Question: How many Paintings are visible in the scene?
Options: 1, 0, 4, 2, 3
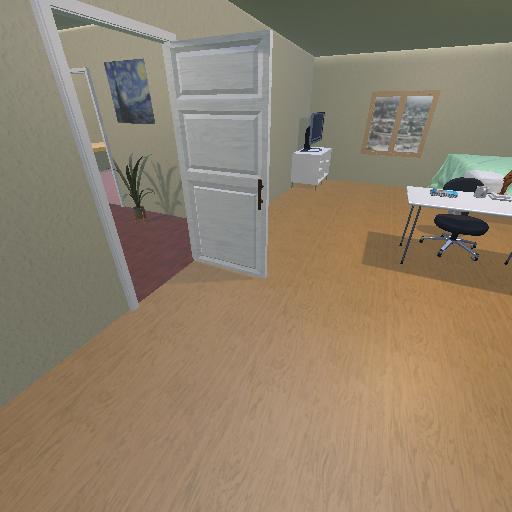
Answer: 1